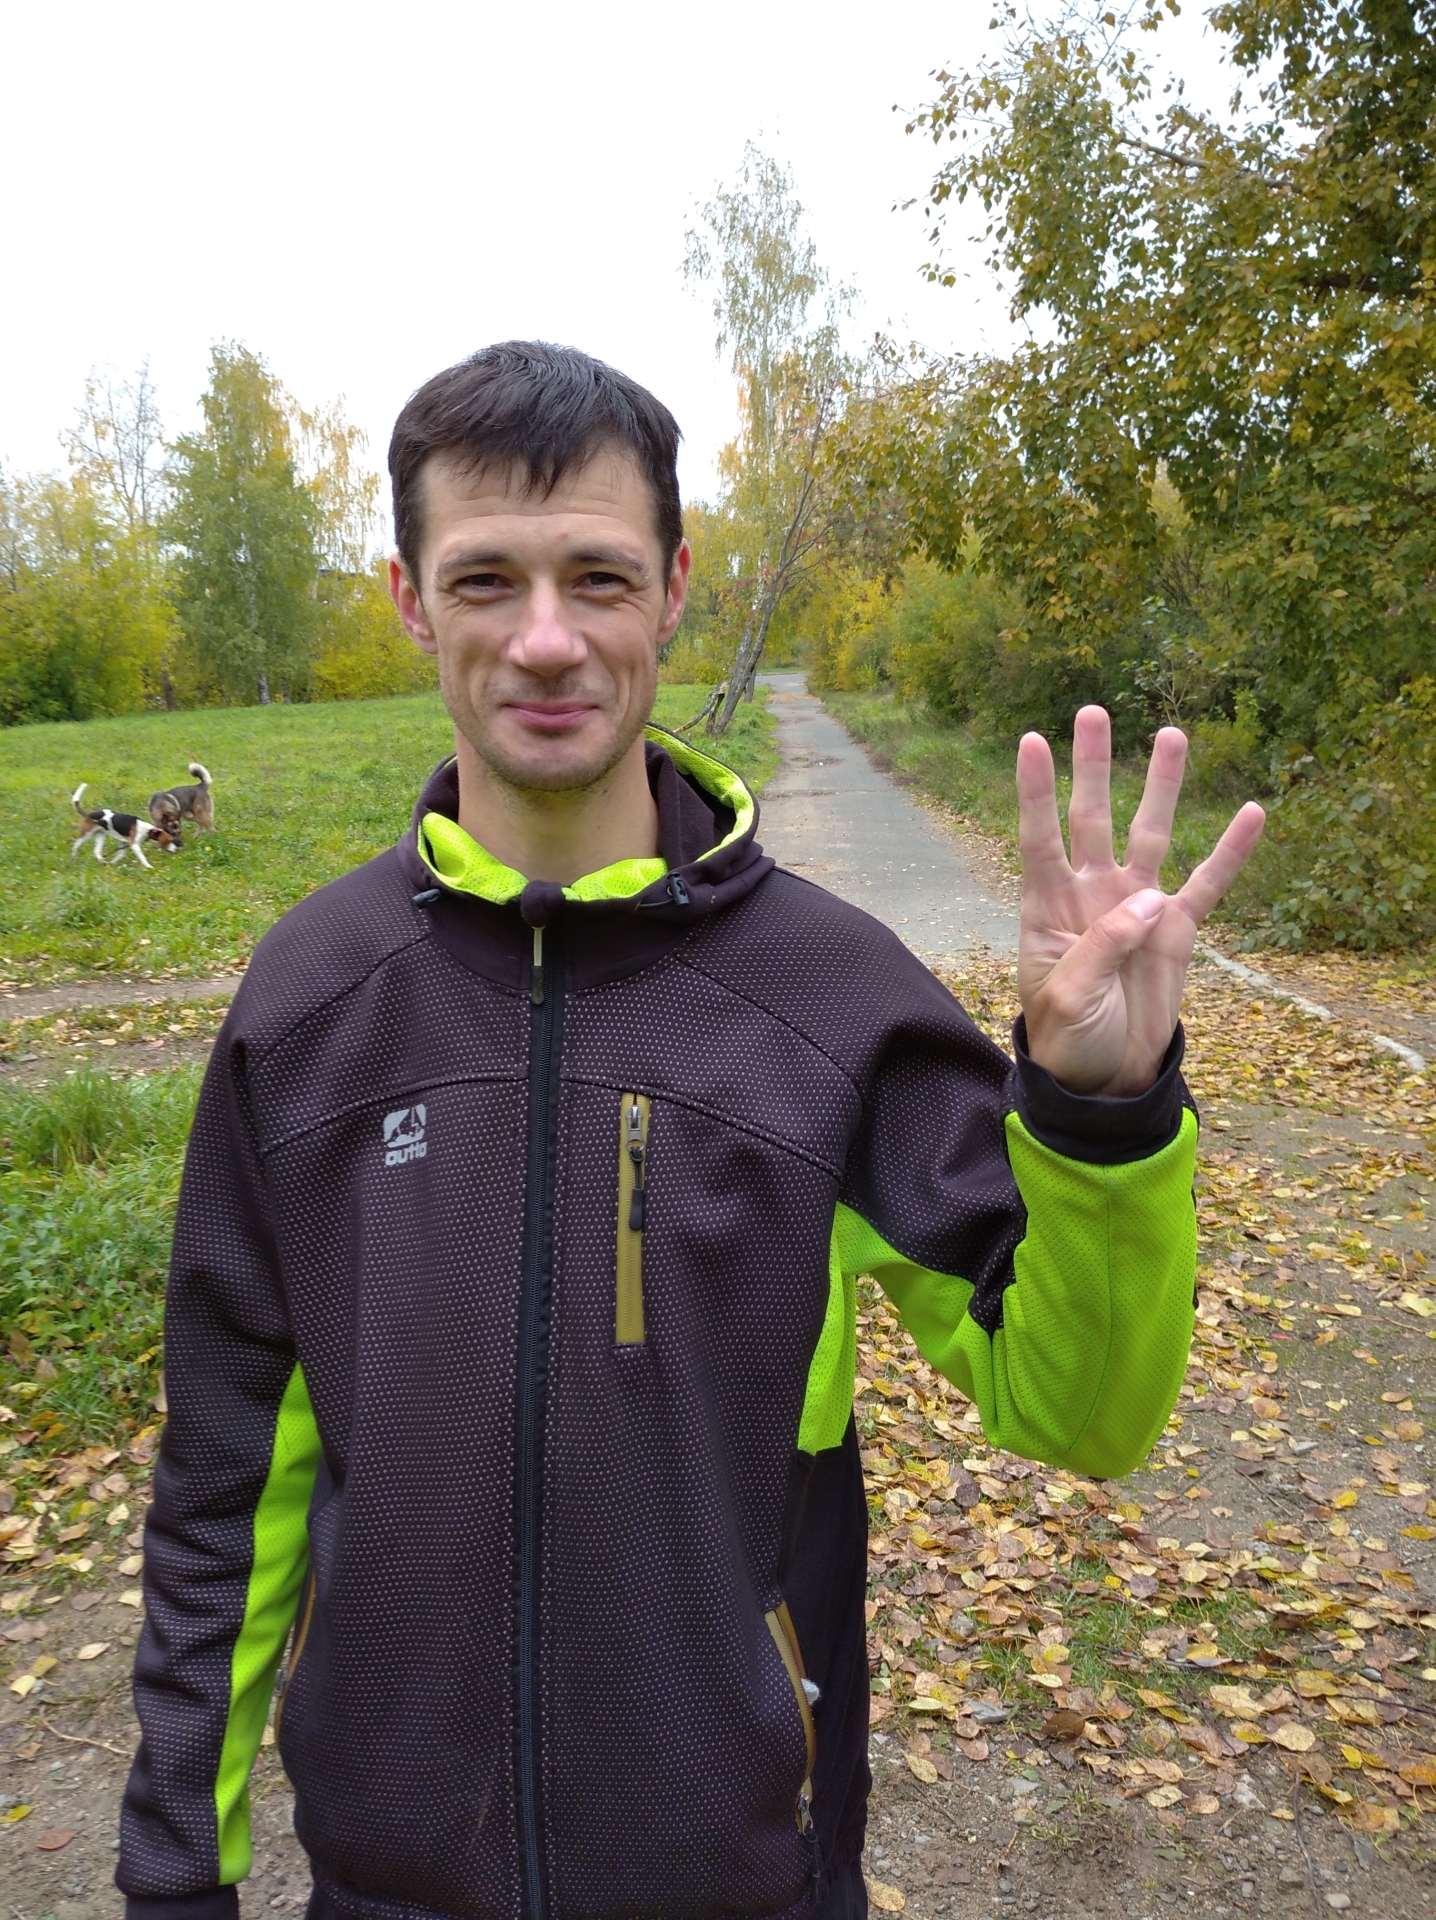
Label: clear